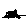
Label: cat